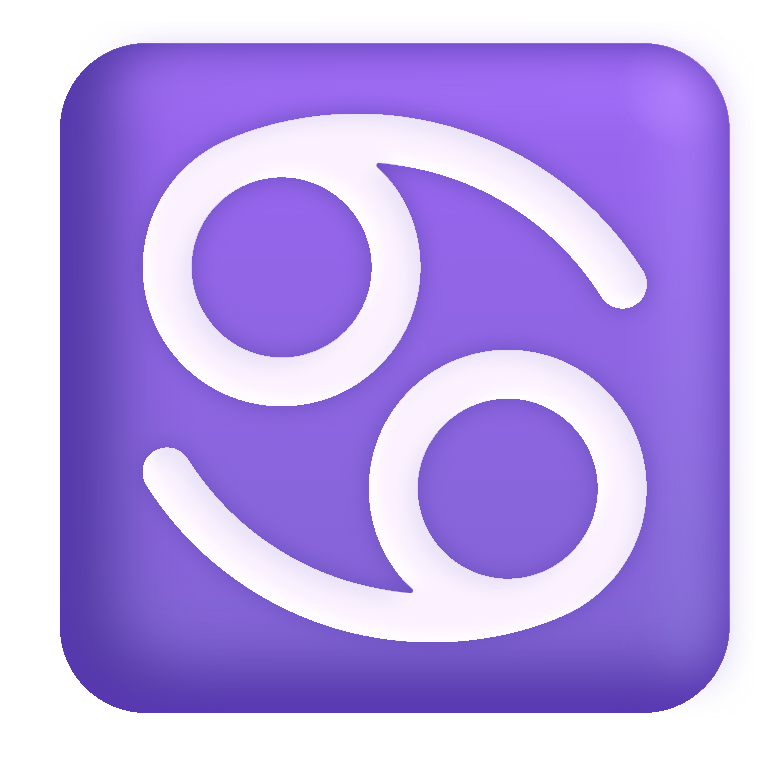
cancer color